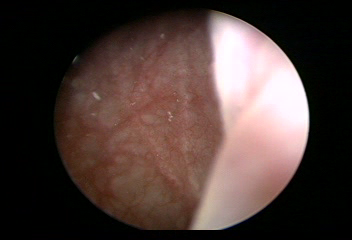
Modality: WLC
Class: Normal mucosa
Bladder cancer association: No